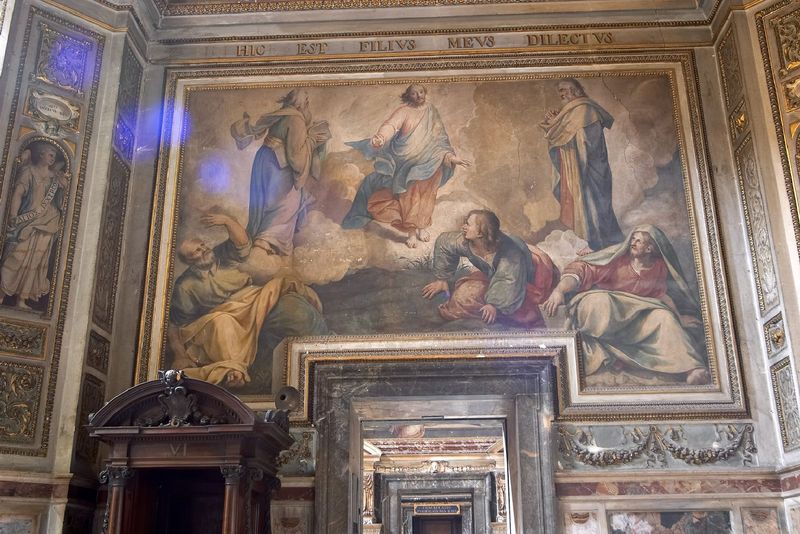
Titel: Ausstattung der dritten Kapelle auf der Nordseite in Il Gesù in Rom
Künstler: Francesco Bassano
Standort: Rom, Il Gesù (EU - I - Latium)
Schlagwörter: blau, gemälde, gott, gruppe, himmel, umhang, wolken, menschen, marmor, männer, raum, tür, zimmer, tuch, wolke, malerei, wand, falten, rahmen, stein, wind, gold, tücher, personen, girlande, engel, schrift, bogen, italien, türen, saal, inschrift, wandgemälde, wandmalerei, stuck, faltenwurf, foto, eingang, gang, vergoldet, barfuß, girlanden, portal, christus, jesus, erscheinung, heilige, fresko, maria, sohn, auferstehung, latein, lateinisch, schriftbänder, meus, est, filius, ün, enfresco, rerscheinung, dilectus